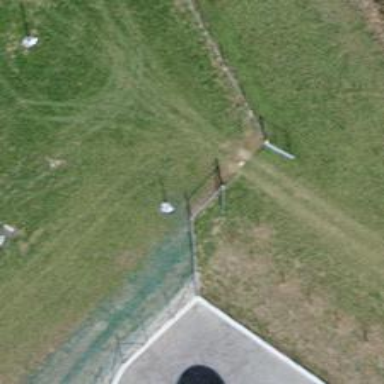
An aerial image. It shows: Gate.